Field crop: maize
Growth stage: 2
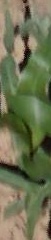
Species: maize